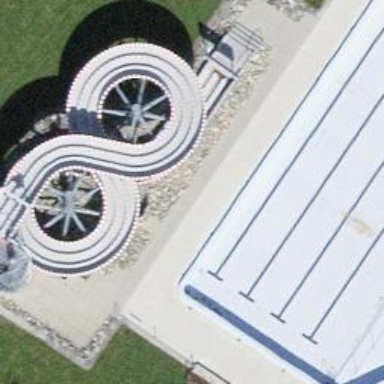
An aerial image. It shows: Water slide attraction.